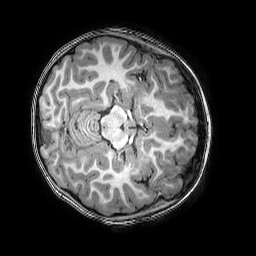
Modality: T1w
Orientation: axial
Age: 6
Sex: male
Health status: healthy